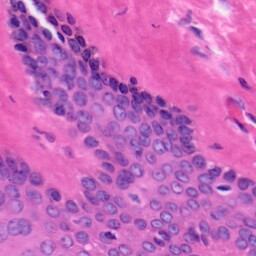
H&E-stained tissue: Skin